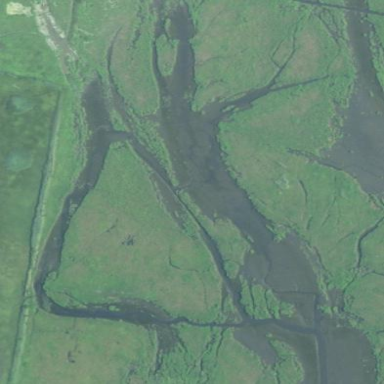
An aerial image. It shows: Tidalflat wetland in natural setting.